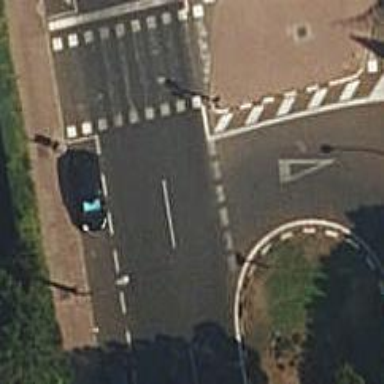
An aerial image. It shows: Road with "give way" sign.